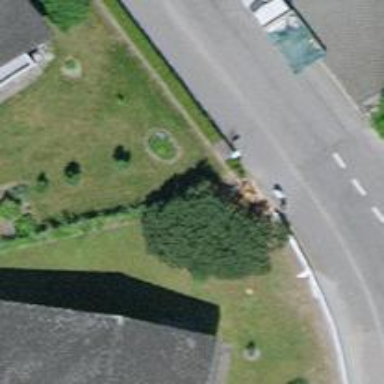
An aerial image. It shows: Hedge acting as barrier.